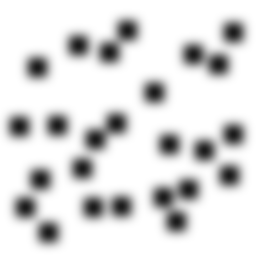
Squares: 25
Triangles: 0
Stars: 0
Total shapes: 25